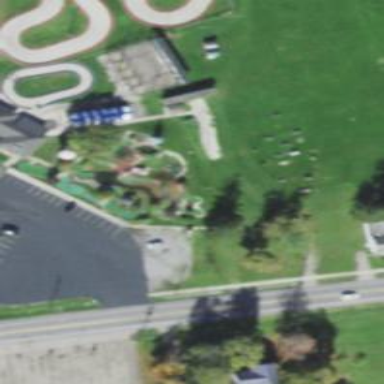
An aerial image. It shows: Miniature golf course.